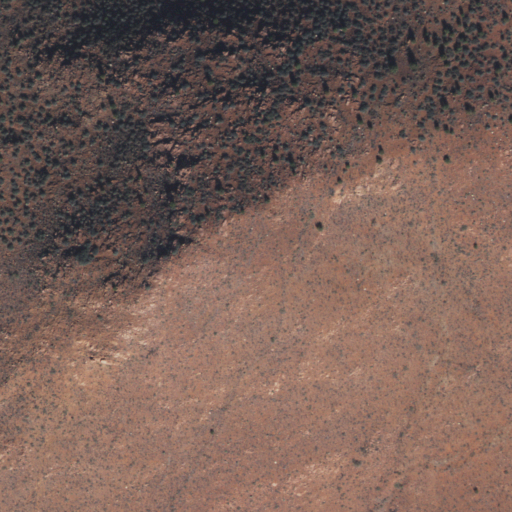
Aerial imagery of mountain in Arizona named Red Hill containing only shrub